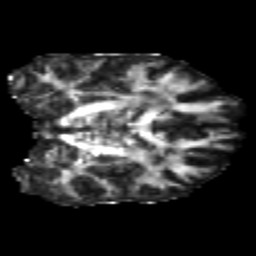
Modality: FA
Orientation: coronal
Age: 21
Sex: male
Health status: healthy
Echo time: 0.074 s